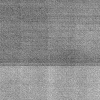
Atmospheric dust classification: dusty